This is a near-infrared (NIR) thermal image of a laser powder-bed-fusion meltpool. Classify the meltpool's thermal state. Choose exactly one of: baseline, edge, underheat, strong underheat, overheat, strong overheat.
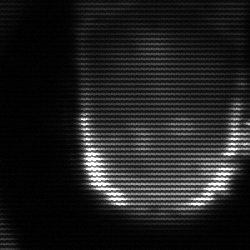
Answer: baseline